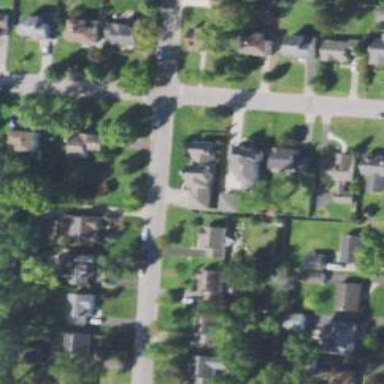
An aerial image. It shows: Residential driveway serving as service road.